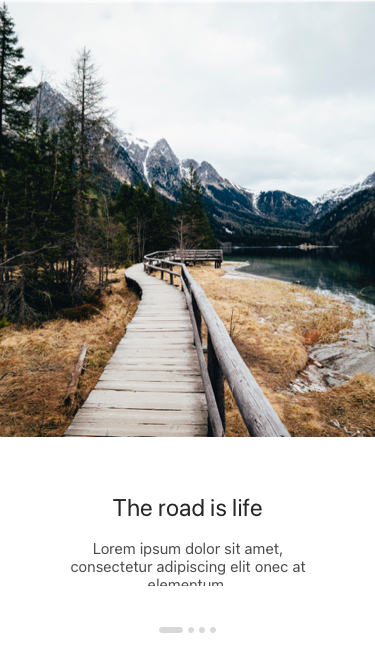
Text in this UI design:
Lorem ipsum dolor sit amet, consectetur adipiscing elit onec at elementum.
The road is life